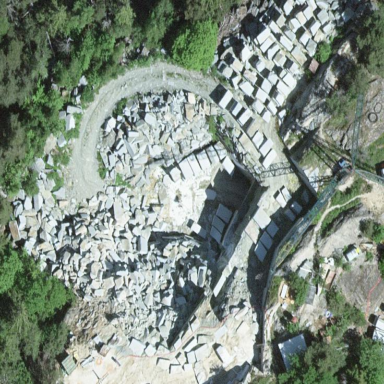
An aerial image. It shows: Quarry area.